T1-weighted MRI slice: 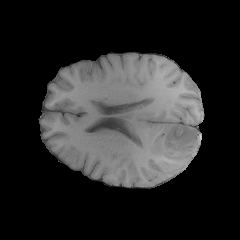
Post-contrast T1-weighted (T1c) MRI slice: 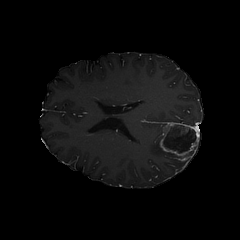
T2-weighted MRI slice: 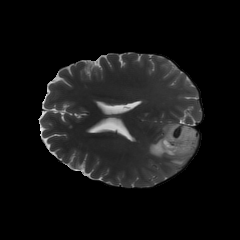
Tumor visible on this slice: yes